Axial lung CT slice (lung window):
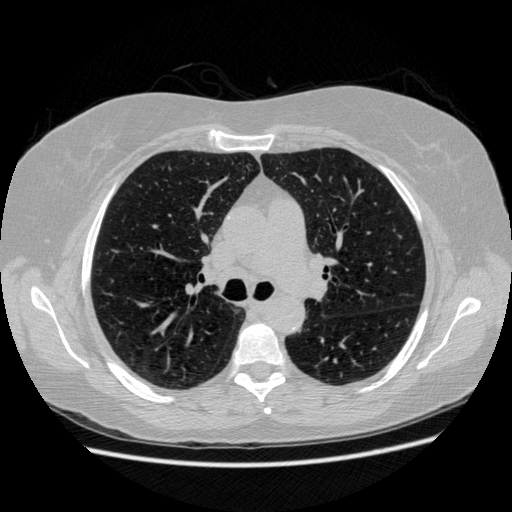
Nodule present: no